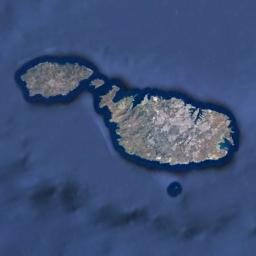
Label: island